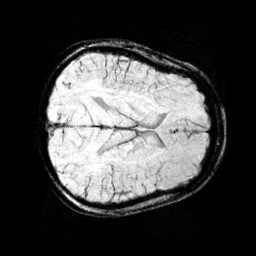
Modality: minIP
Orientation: axial
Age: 12
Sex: female
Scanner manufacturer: siemens
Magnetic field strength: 3 T
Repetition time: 0.027 s
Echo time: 0.02 s